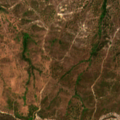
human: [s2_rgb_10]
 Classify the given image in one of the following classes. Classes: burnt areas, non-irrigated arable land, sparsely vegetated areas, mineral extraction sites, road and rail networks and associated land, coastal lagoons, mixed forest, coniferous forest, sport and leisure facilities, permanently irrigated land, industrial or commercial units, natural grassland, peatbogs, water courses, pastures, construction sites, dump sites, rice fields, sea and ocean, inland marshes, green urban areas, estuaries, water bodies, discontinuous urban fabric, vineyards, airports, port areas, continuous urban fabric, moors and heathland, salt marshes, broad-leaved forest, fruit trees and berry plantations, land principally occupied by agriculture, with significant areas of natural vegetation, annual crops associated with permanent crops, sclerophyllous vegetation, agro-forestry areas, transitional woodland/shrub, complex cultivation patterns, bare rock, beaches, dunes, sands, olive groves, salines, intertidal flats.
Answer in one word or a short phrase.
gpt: broad-leaved forest, transitional woodland/shrub